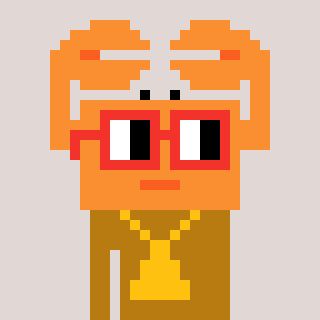
a pixel art character with square red glasses, a crab-shaped head and a gold-colored body on a warm background